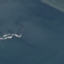
Land use / land cover class: SeaLake